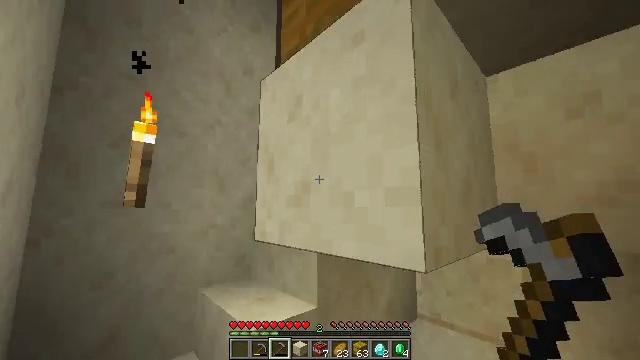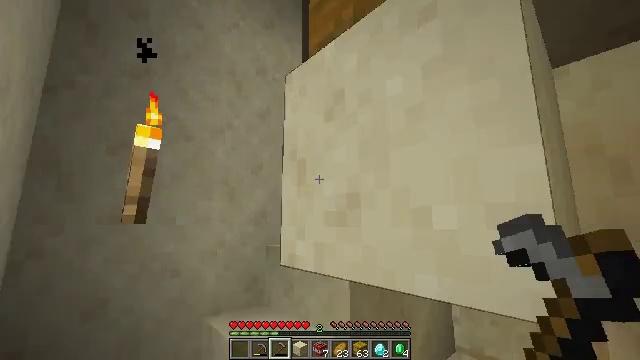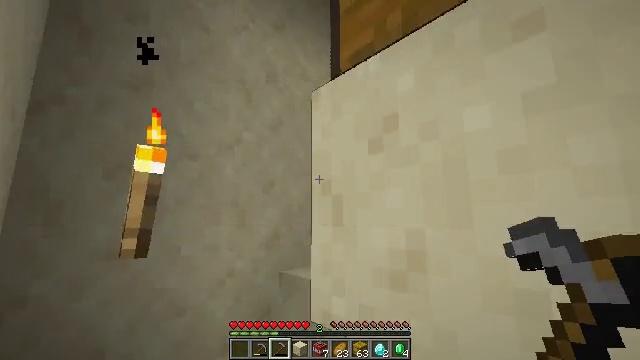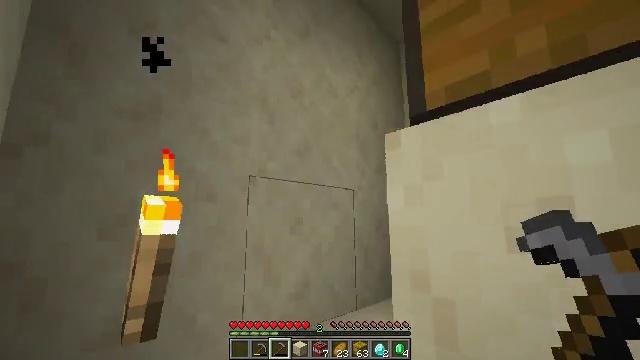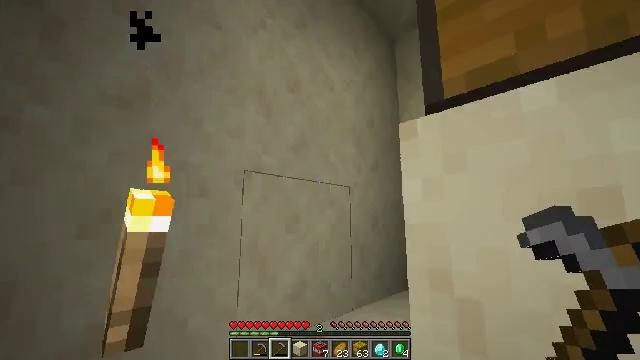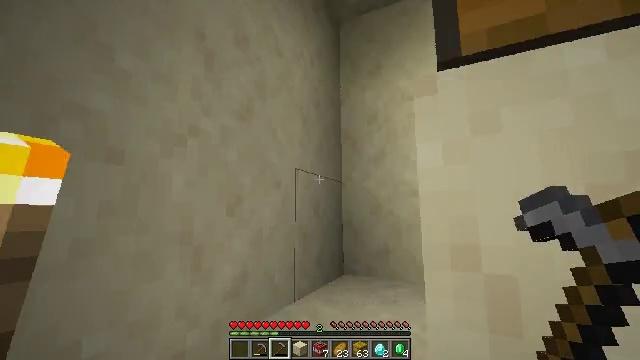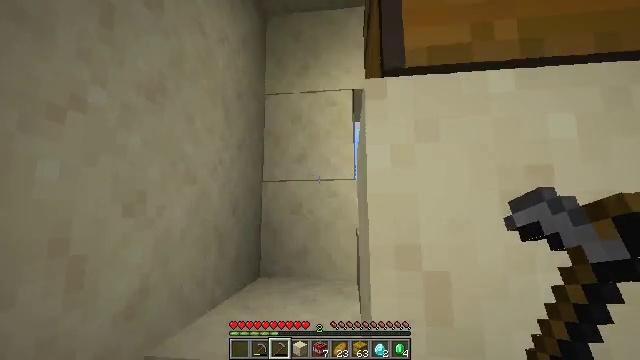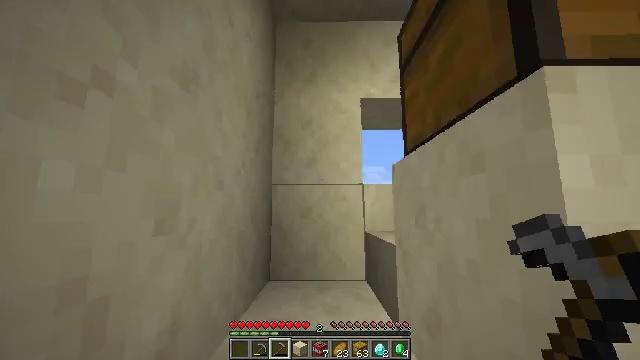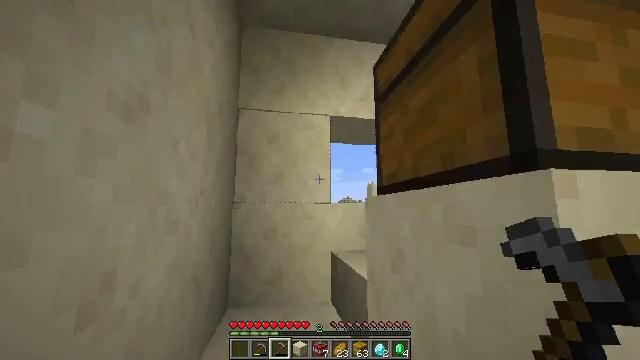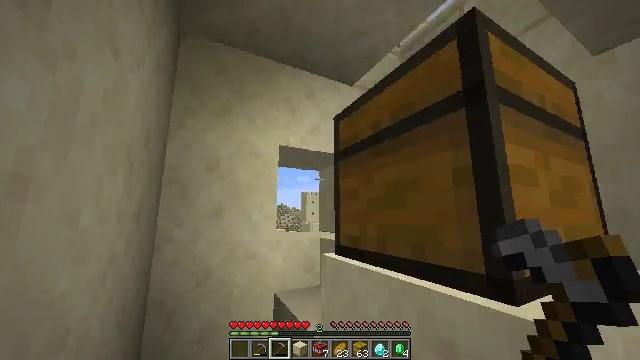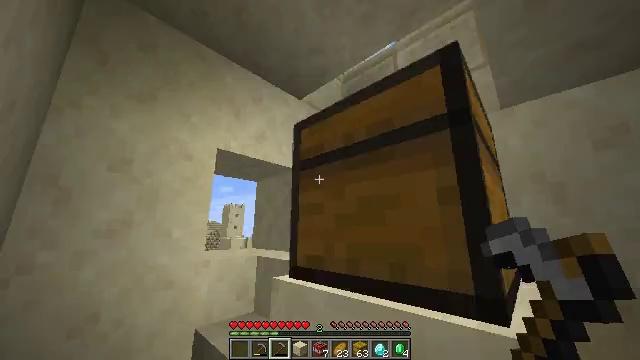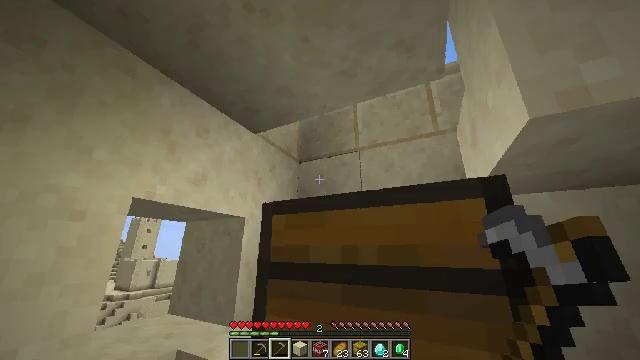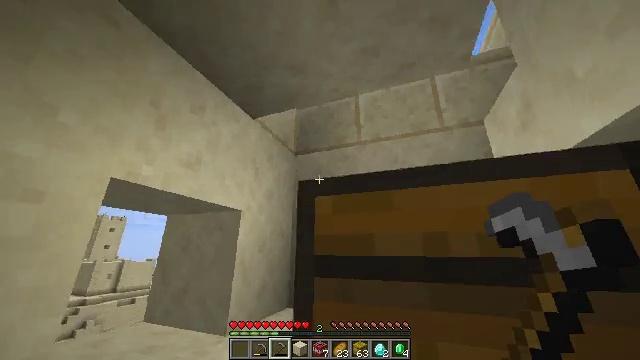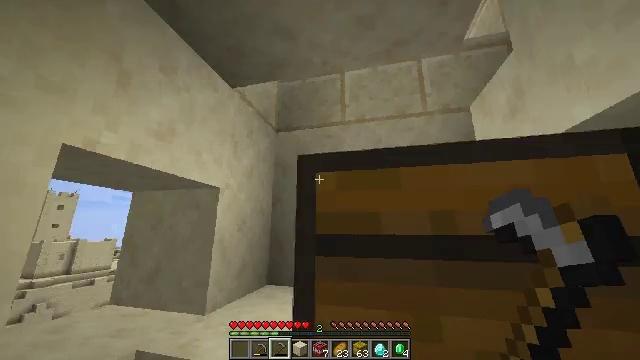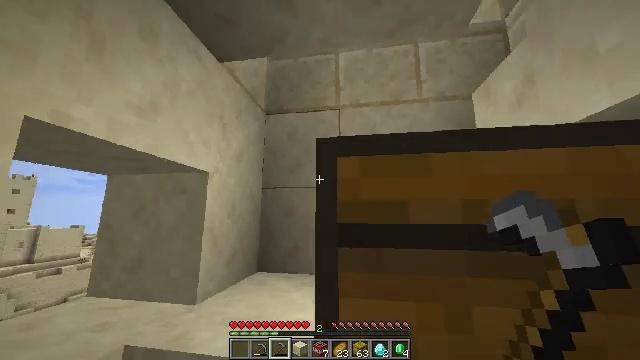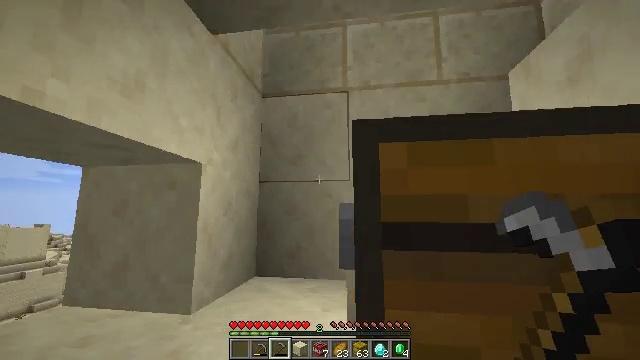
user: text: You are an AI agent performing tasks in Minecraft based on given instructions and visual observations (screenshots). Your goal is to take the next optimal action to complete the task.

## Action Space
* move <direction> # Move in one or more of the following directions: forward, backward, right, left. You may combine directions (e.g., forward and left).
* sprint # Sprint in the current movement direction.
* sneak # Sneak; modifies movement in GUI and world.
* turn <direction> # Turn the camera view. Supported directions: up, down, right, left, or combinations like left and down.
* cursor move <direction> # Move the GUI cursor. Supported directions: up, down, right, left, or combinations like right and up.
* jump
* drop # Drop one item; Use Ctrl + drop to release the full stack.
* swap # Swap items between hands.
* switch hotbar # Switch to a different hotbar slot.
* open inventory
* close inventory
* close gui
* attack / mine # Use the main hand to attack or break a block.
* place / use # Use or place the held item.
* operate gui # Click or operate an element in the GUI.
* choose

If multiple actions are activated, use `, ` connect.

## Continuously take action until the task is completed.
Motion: motion action
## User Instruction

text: Get dirt block.
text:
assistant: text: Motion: move forward and move left, sprint, turn up
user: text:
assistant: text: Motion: move forward and move left, sprint
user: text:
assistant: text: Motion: move forward and move left, sprint
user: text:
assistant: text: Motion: move forward and move left, sprint, turn right
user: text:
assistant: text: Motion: move forward and move left, sprint, turn right and down
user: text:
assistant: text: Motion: move forward and move left, sprint, turn right
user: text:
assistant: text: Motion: move forward and move left, sprint, turn right
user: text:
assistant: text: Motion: move forward and move left, sprint, turn right
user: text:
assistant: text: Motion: move forward and move left, sprint, turn right and up
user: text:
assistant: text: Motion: move forward and move left, sprint, turn right and up
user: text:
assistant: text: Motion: move forward and move left, sprint, turn right and up
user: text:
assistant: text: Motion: move forward and move left, sprint, turn right, use / place
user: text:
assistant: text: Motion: turn right and down, use / place
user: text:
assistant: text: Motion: turn right and down
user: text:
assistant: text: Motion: turn down
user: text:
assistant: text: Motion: turn down
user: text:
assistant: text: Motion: turn right and down
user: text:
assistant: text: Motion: turn right and down
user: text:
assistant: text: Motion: no_op
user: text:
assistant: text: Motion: use / place
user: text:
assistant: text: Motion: turn right and down, use / place
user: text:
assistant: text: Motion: turn right
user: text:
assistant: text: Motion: use / place
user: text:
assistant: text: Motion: use / place
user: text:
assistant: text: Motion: no_op
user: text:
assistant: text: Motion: no_op
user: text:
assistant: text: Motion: no_op
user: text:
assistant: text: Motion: open gui
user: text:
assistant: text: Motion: no_op
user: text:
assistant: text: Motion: no_op